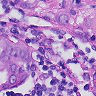
Metastatic tissue present: yes